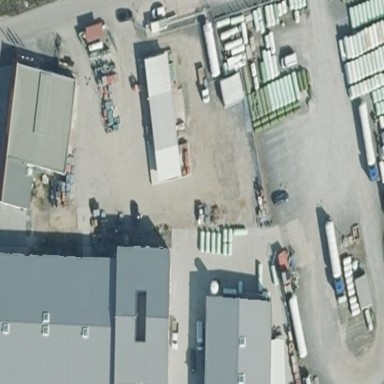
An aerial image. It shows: Industrial area.